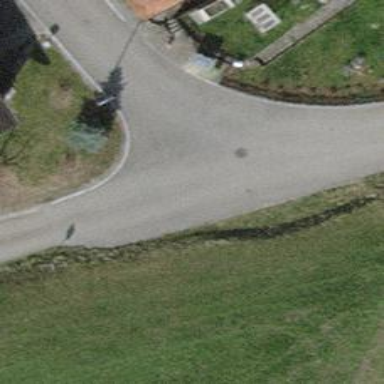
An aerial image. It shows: Paved residential road.